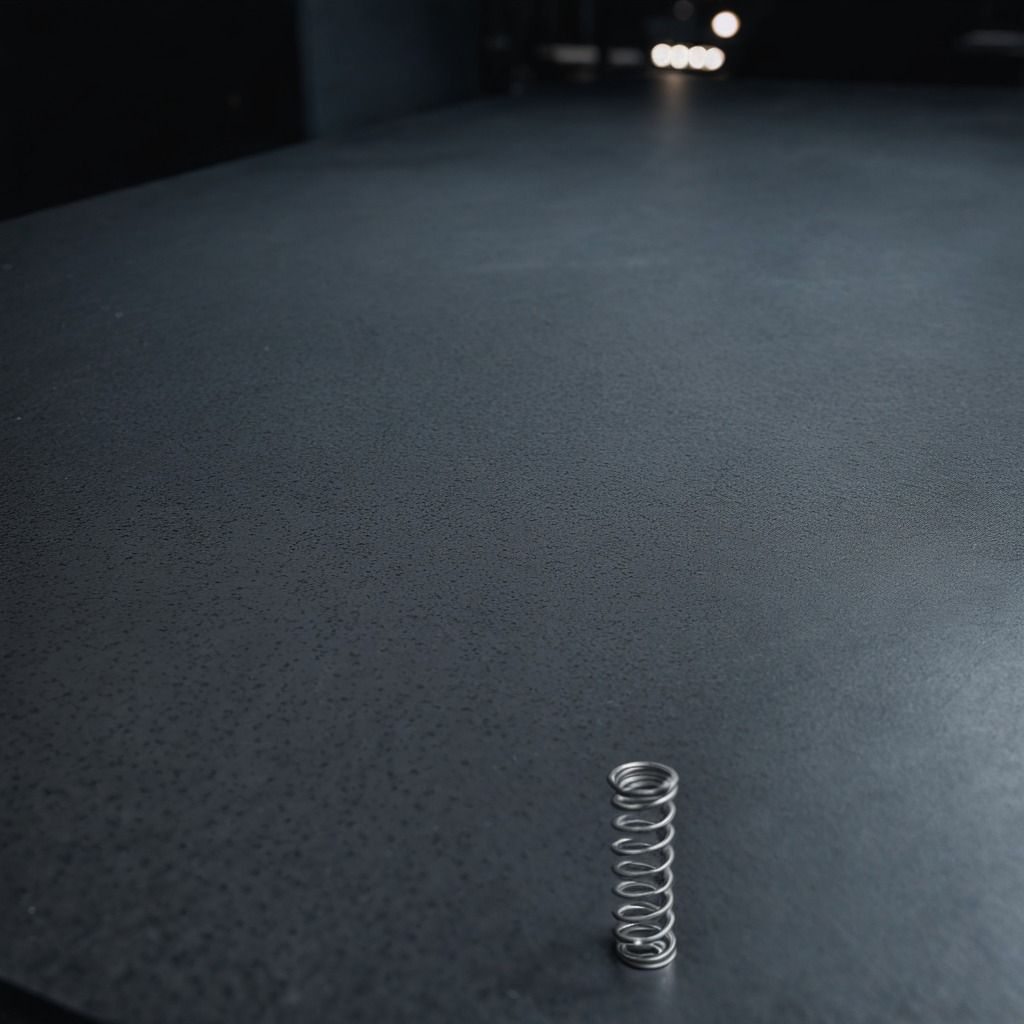
A coiled metal spring is lying on a clean granite table inside a workshop at night.